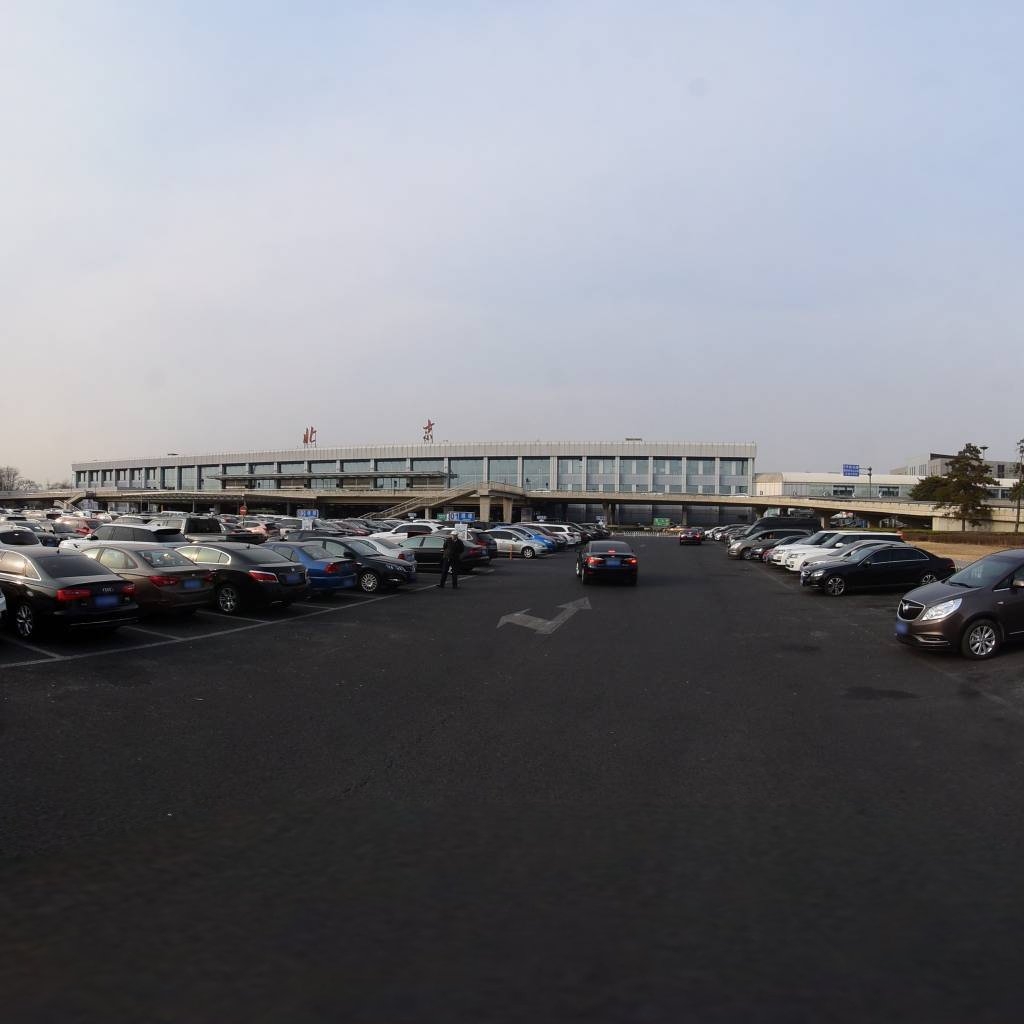
Region: Chaoyang
Road damage annotations: longitudinal crack